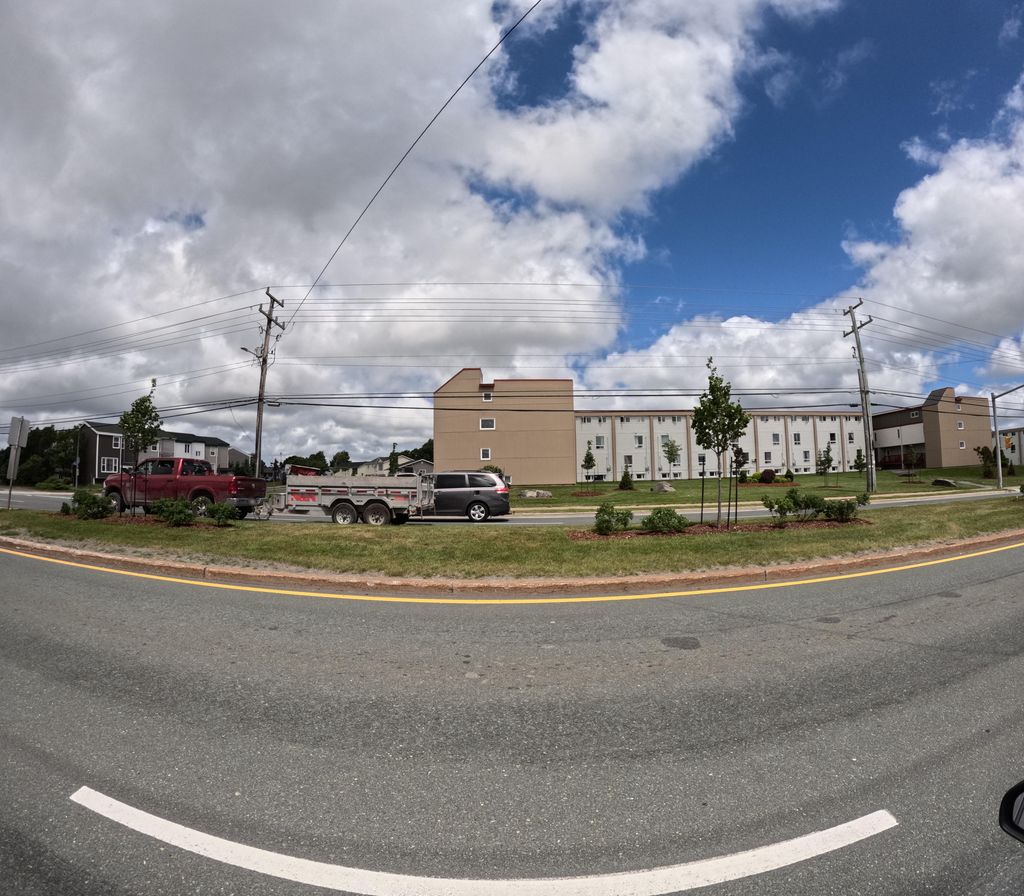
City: st_johns